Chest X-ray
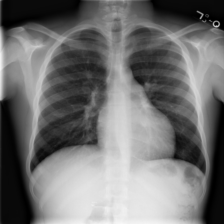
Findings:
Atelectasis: negative
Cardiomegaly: negative
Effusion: negative
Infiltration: negative
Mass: negative
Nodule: negative
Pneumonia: negative
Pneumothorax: negative
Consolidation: negative
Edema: negative
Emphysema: negative
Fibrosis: negative
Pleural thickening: negative
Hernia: negative